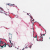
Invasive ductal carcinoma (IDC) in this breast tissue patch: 0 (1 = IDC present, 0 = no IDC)